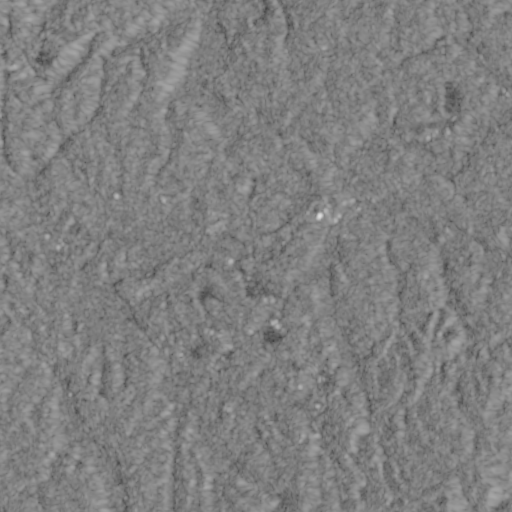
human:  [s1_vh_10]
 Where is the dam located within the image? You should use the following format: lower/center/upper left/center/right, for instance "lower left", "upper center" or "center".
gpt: The dam is located in the lower center of the image.
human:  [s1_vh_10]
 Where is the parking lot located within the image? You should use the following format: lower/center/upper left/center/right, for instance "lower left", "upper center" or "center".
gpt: The parking lot is located in the lower center of the image.
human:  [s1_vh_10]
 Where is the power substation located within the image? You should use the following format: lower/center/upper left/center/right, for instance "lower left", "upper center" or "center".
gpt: The power substation is located in the lower left of the image.
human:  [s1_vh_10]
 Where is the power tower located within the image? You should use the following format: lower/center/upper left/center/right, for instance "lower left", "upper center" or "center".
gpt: The power tower is located in the left of the image.
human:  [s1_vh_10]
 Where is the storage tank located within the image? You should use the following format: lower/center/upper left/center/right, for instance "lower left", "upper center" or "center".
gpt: The storage tank is located in the lower center of the image.
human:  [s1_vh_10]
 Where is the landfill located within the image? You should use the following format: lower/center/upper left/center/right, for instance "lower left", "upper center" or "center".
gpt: There is no landfill in the image.

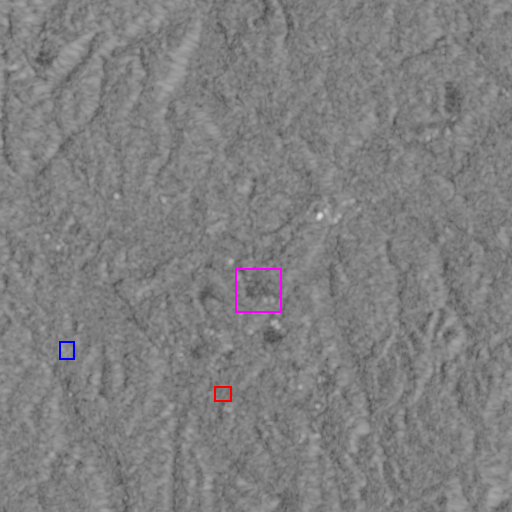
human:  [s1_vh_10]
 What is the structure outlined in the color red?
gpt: The structure outlined in red is a crop field.
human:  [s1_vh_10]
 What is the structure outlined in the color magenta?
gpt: The structure outlined in magenta is a park.
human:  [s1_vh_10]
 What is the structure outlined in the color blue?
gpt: The structure outlined in blue is a power substation.
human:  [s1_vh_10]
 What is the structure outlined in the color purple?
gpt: There is no purple outline.